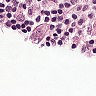
Metastatic tissue present: no